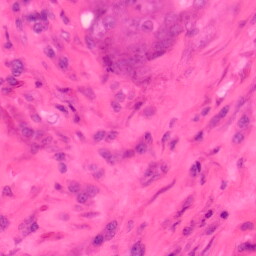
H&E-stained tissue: Colon